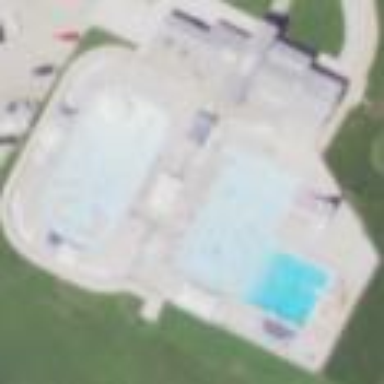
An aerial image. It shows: Sports center specializing in swimming activities located on leisure land.